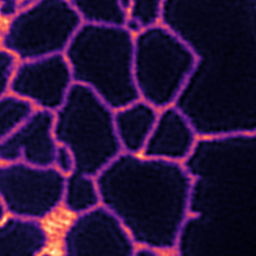
Label: Super-resolution ER image